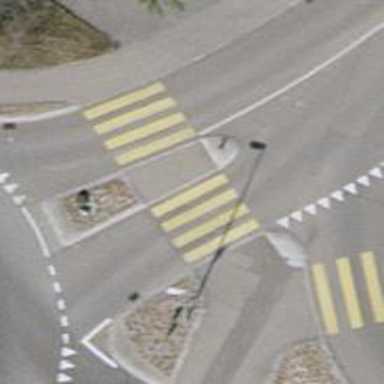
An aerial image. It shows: Uncontrolled zebra crossing with island and markings on the road.